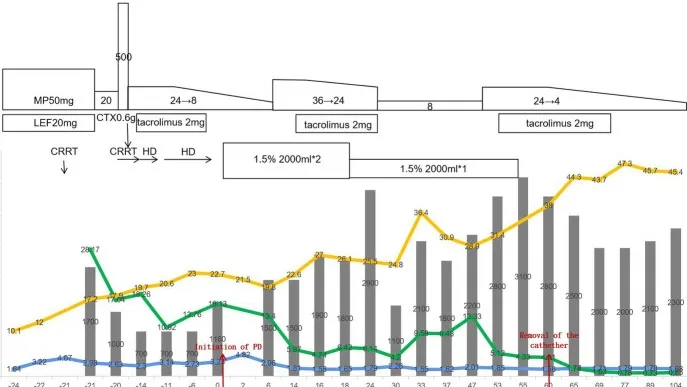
(A,B) Showed the treatment process of patient A and patient B, respectively. CRRT, continuous renal replacement therapy; HD, hemodialysis; PD, peritoneal dialysis; MP, methylprednisolone; CTX, cyclophosphamide; SAlb, serum albumin.
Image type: pathology (immunostaining)